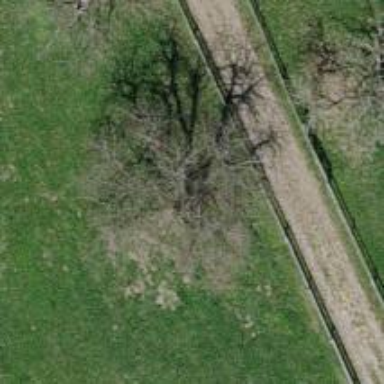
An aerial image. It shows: Agricultural area with broadleaved deciduous trees.